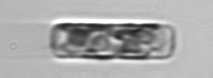
Label: Guinardia_delicatula